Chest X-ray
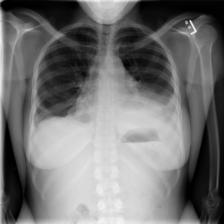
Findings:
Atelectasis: positive
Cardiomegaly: negative
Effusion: positive
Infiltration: negative
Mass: negative
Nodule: negative
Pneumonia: negative
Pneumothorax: negative
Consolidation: negative
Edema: negative
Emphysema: negative
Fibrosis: negative
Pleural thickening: negative
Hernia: negative